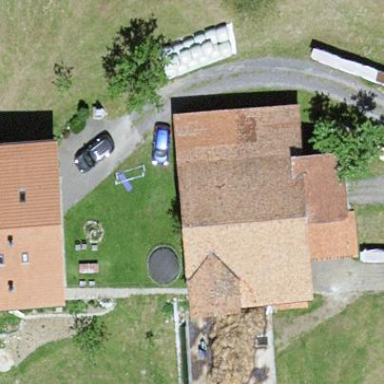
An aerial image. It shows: Farm with farmyard.